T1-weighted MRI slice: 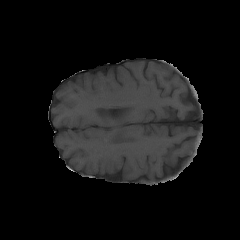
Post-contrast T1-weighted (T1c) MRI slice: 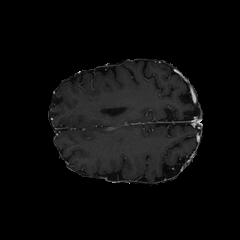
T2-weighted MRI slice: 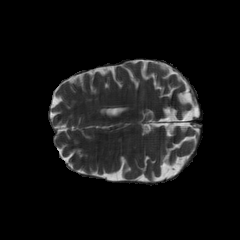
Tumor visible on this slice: no